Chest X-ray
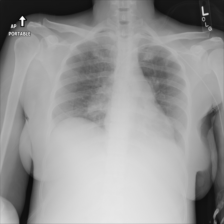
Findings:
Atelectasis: negative
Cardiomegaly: negative
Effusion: negative
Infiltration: negative
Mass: negative
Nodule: negative
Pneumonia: negative
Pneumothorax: negative
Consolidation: negative
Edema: negative
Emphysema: negative
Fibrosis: negative
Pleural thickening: negative
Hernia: negative